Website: apple
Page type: billing-address
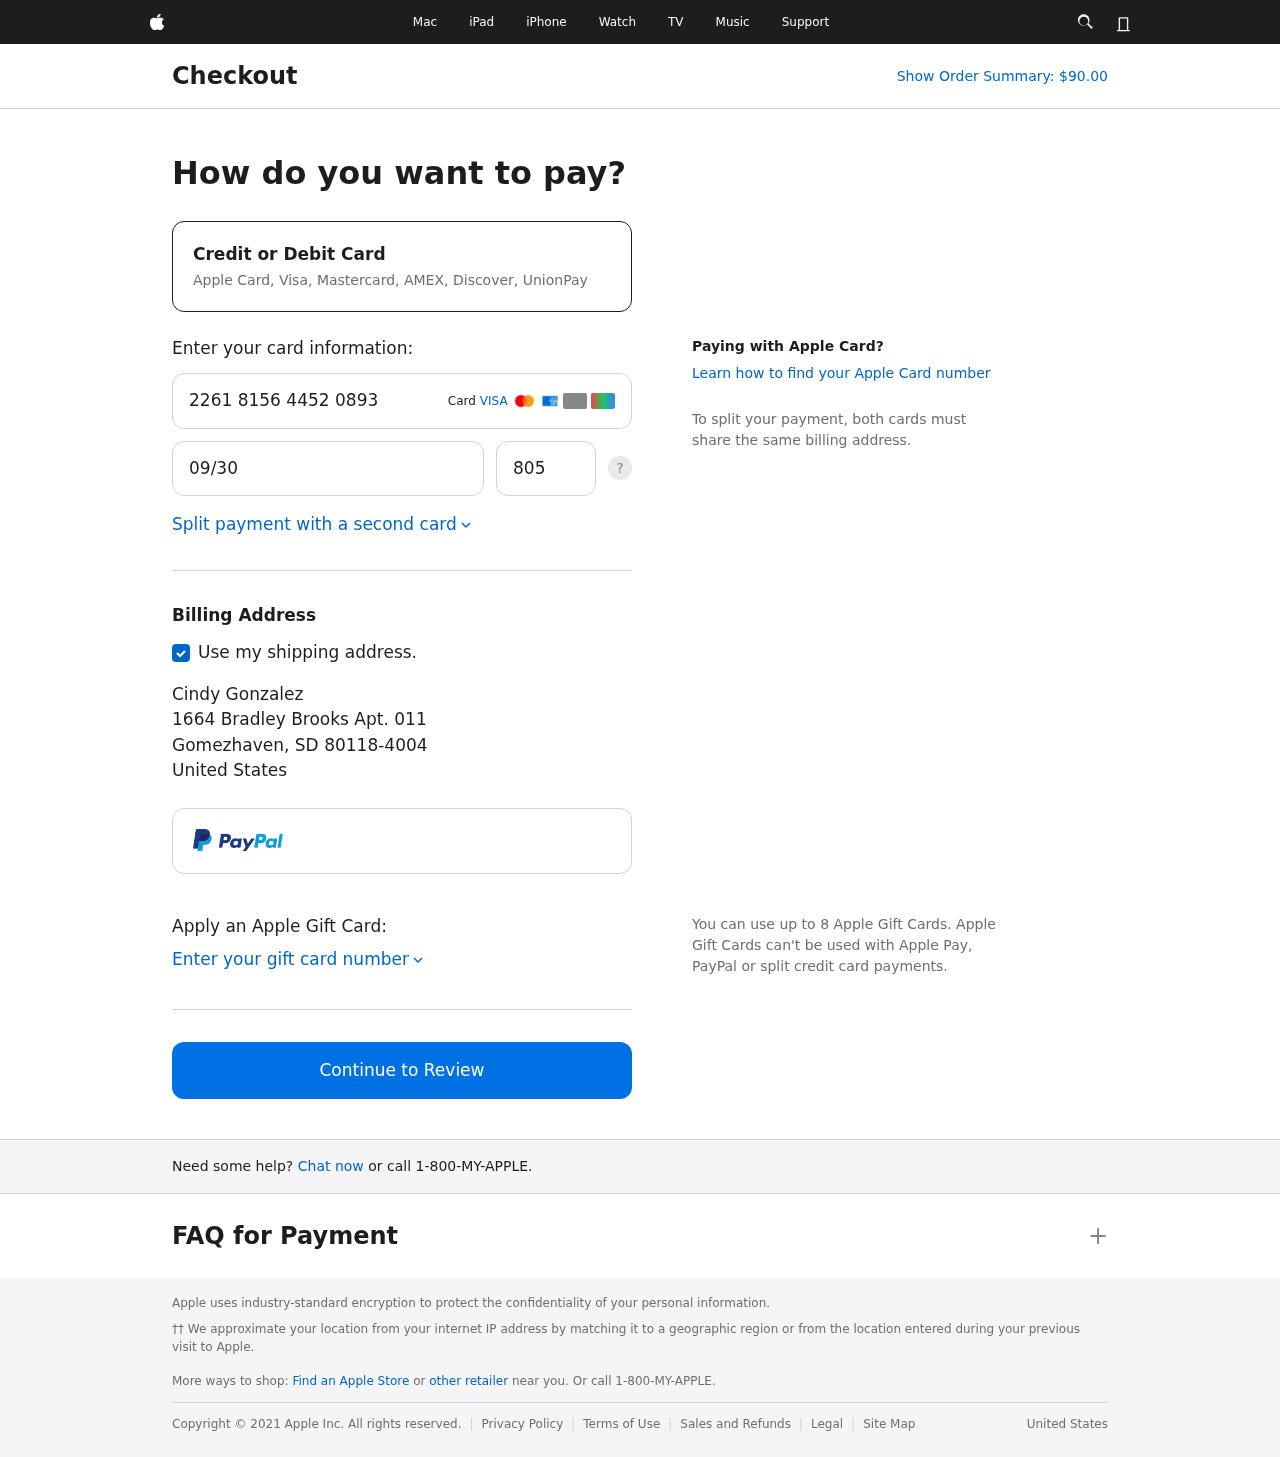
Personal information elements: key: PII_CARD_CVV
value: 805
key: PII_CARD_EXPIRY
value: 09/30
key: PII_CARD_NUMBER
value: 2261 8156 4452 0893
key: PII_CITY
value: Gomezhaven
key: PII_COUNTRY
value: United States
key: PII_FULLNAME
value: Cindy Gonzalez
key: PII_POSTCODE_FULL
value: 80118-4004
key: PII_STATE_ABBR
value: SD
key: PII_STREET
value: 1664 Bradley Brooks Apt. 011
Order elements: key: ORDER_TOTAL
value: Show Order Summary: $90.00